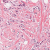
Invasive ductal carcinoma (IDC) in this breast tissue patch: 1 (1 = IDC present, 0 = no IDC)